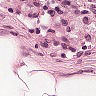
Metastatic tissue present: no